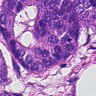
Metastatic tissue present: yes